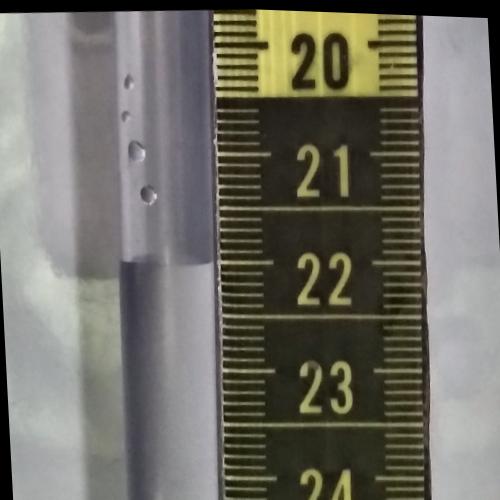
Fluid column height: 22.0 cm